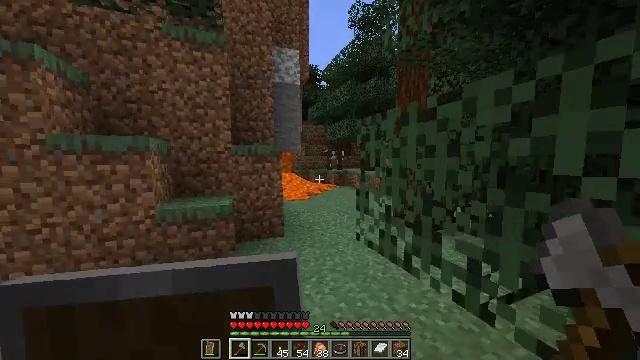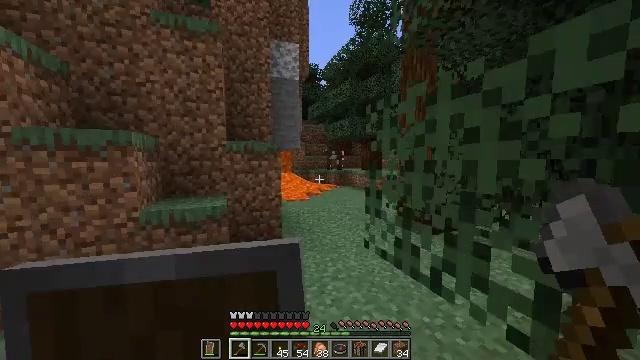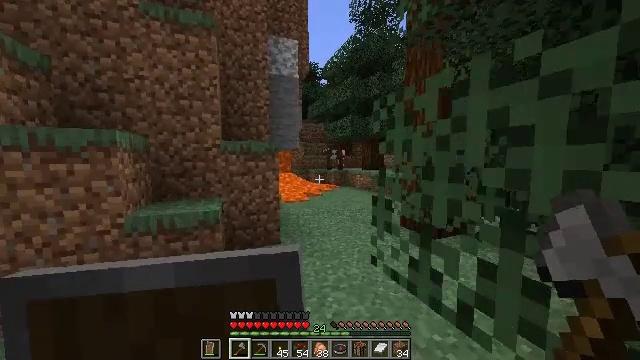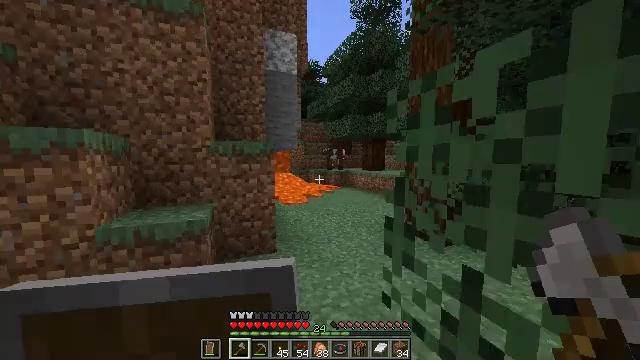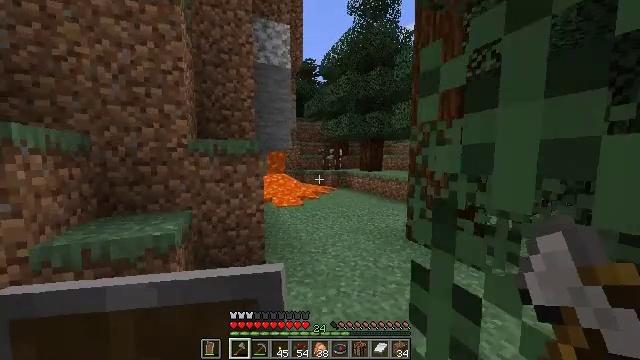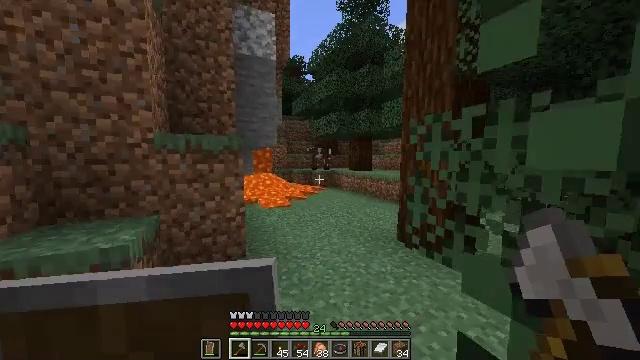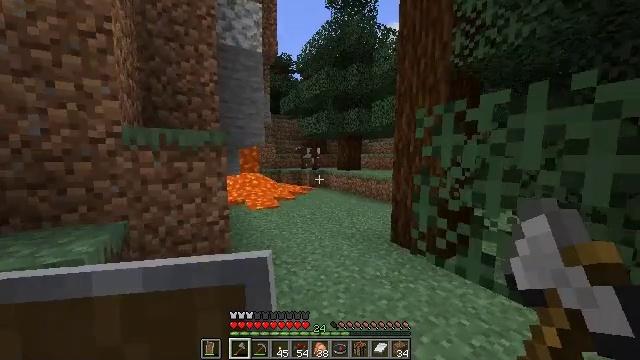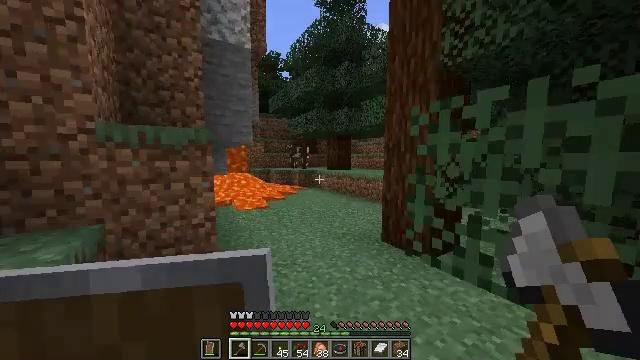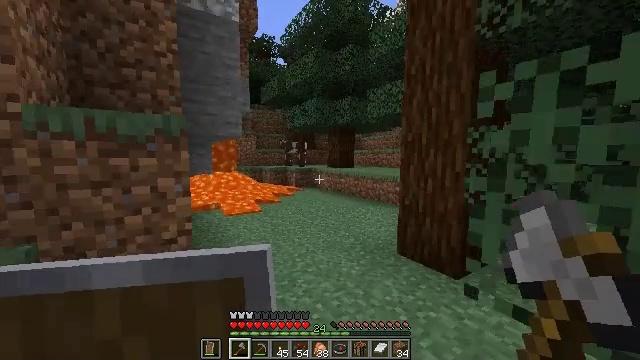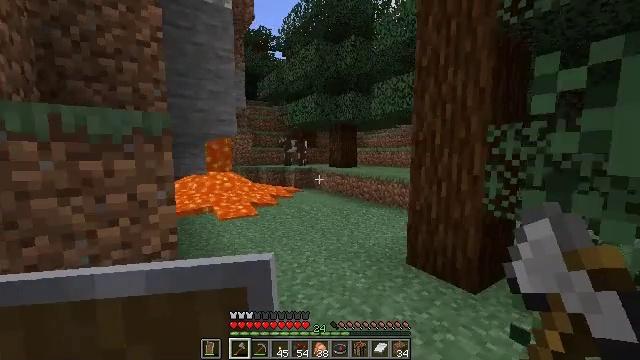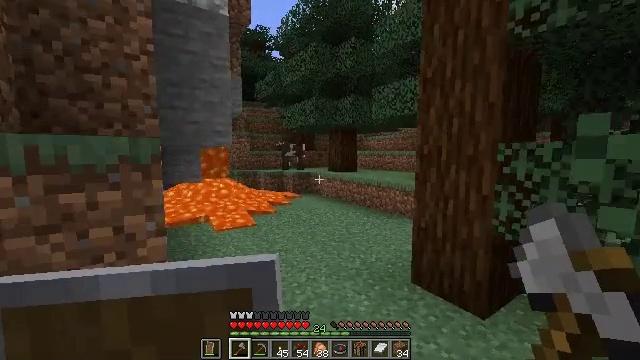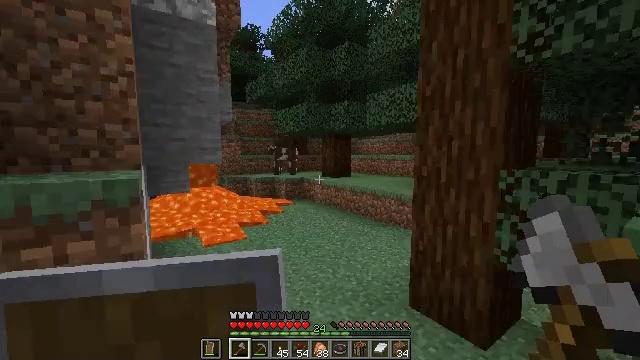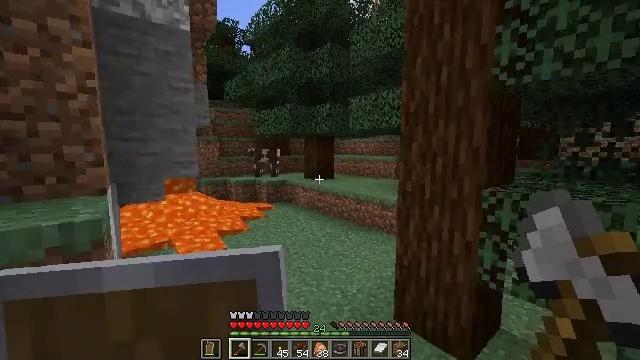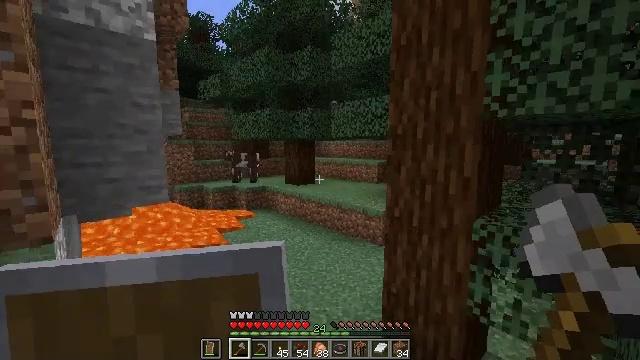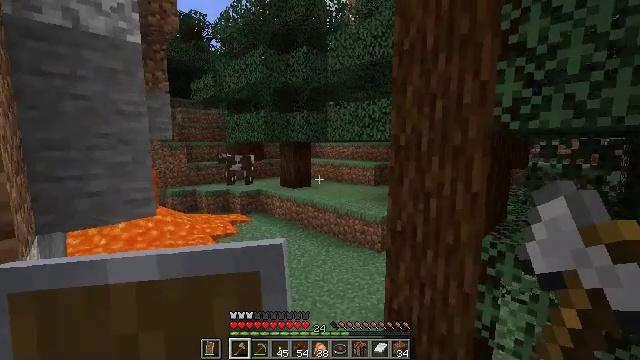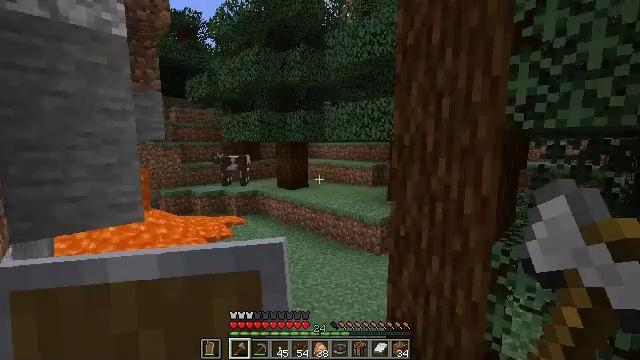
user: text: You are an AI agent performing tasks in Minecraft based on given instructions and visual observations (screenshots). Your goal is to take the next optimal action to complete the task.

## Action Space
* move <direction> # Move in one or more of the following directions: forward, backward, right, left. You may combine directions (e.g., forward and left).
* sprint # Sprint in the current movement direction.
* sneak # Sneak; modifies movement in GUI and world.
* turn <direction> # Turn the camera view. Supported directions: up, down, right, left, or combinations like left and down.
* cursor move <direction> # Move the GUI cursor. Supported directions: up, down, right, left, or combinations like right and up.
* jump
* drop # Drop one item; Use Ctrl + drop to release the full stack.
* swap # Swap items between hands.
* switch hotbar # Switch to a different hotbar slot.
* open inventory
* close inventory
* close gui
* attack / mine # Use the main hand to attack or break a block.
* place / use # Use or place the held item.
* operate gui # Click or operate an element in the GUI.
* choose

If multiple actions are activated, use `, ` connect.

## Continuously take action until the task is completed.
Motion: motion action
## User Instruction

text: Mine spruce leaves from the tree.
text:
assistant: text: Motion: move forward
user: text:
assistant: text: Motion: move forward
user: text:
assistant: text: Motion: move forward
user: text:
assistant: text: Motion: move forward
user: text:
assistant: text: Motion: move forward, turn right
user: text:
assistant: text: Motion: move forward, turn right
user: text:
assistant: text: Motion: move forward, turn right
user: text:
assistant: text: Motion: move forward
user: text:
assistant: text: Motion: move forward
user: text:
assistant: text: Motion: move forward, jump
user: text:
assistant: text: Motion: move forward, turn right, jump
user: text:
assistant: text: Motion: move forward, turn right
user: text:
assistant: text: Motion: move forward, turn right
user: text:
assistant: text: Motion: move forward, turn right
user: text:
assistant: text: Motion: move forward
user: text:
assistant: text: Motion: move forward, turn right
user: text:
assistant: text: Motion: move forward, turn right
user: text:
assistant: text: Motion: move forward, turn right
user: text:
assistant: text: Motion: move forward
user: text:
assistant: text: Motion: move forward
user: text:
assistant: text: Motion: move forward
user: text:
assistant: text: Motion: move forward
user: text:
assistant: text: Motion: move forward
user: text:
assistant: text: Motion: no_op
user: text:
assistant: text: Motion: no_op
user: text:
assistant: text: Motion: move forward
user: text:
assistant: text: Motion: move forward
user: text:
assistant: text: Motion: no_op
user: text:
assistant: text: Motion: move forward
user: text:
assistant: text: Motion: move forward